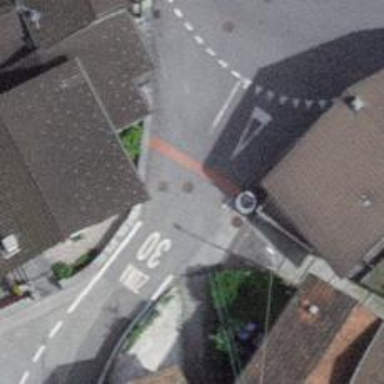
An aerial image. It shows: Set of steps on the road.